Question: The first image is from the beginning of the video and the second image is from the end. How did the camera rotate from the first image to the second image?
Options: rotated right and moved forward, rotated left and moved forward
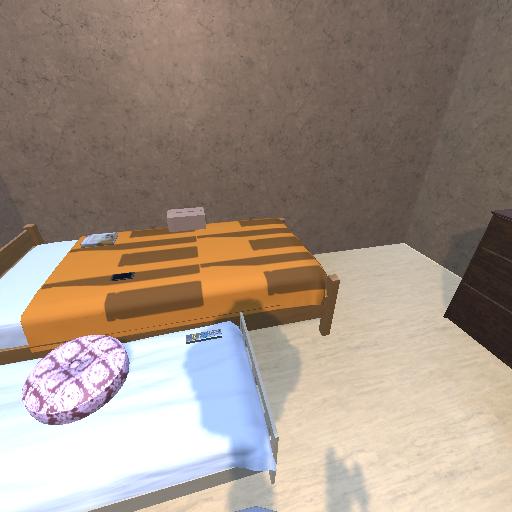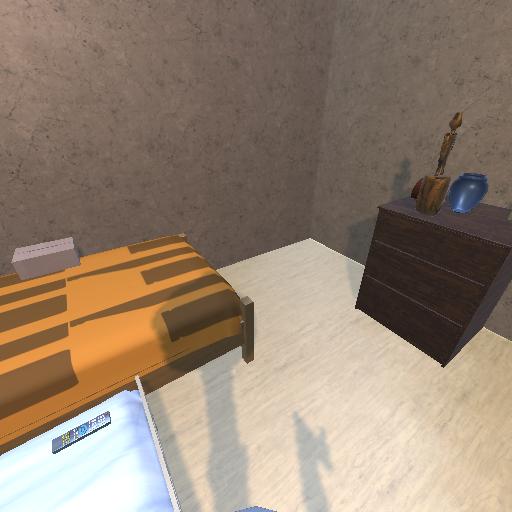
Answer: rotated right and moved forward